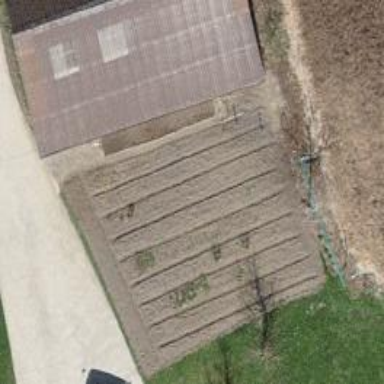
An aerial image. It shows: Farm.